Question: I have a WPF window in a project with a XAML file and associated C# code behind file. If I set "StartupUri=MainWindow.xaml" in App.xaml to this window the window opens as expected when I start my application.
However, I want my application to to take command line parameters and then decided if it should open the GUI or not. So instead I've set "Startup=Application_Startup" in my App.xaml file which is defined as shown below.
'''
private void Application_Startup(object sender, StartupEventArgs e)
{
if (e.Args.Length > 1)
{
//do automated tasks
}
else
{
//open ui
MainWindow window = new MainWindow();
this.MainWindow = window;
window.Show();
}
}
'''
Yet when I run this the window displayed is totally blank.

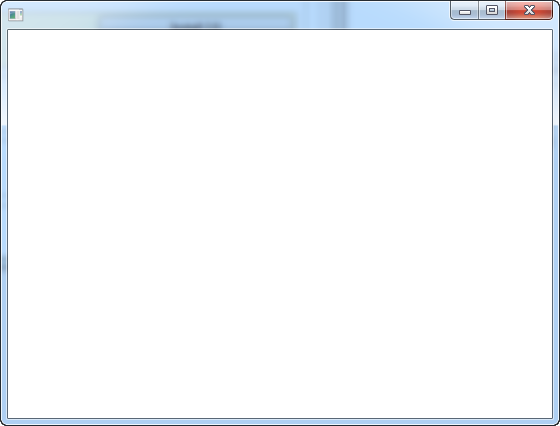
Answer: Adding 'window.InitializeComponent()' seems to do the trick:
'''
MainWindow window = new MainWindow();
Application.Current.MainWindow = window;
window.InitializeComponent();
window.Show();
'''
I usually like to have a little explanation on why something does or doesn't work. I have no clue in this case. I can see that the examples online don't include InitializeComponent, and yet I produce the same exact error as you do (event without checking for args).